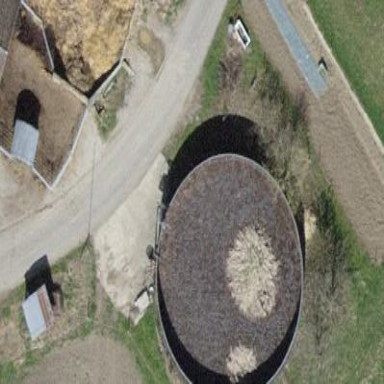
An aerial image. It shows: Storage tank that is man-made.